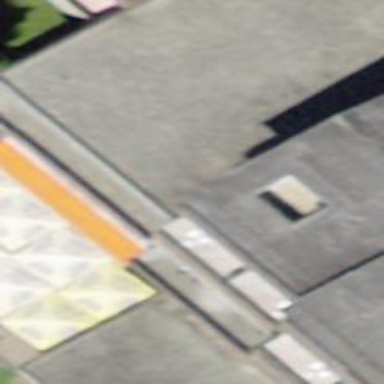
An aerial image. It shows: Restaurant.